Question: Hey guys I have this page :

PS: this is temp data, so it don't look so good ;P
Now if I click on that filter button, I want a popup window or radio buttons to show in the application bar, is that even possible? Or should I try another way of doing this?
As you choose a radio button I am going to have the page filter on the choice made, so I can't leave the page to go make a choice. Any help/link/tutorial will be appreciated :)
Thanks in advance,
Working on windows phone 8/ silverlight / c# ...
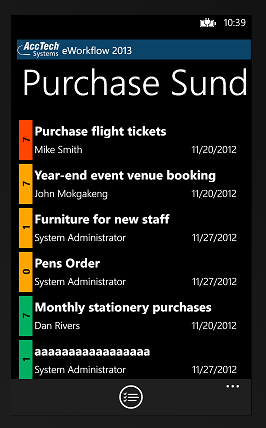
Answer: You can't have a radio button in the app bar.
I implement this as a separate page and update your filter when you navigate back to this page. The page instance and view model will be still in memory so it should be a matter of detecting the back navigation in OnNavigatedTo and applying your filter at that point. Sharing a ViewModel between this page and your filter page would be the best way of communicating the filter value, but that's not the only way.